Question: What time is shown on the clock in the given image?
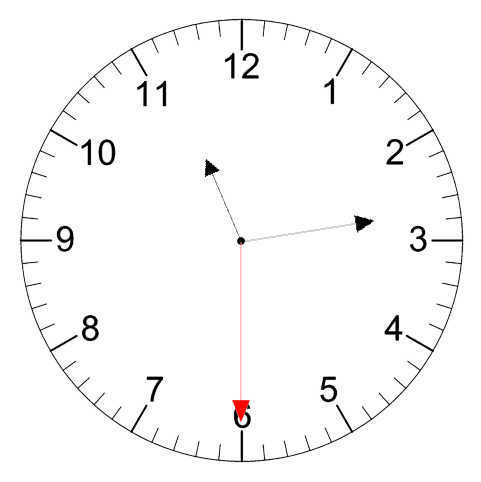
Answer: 11:13:30